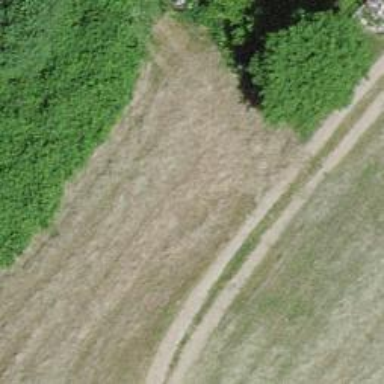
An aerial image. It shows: Gravel track with grade2 tracktype.